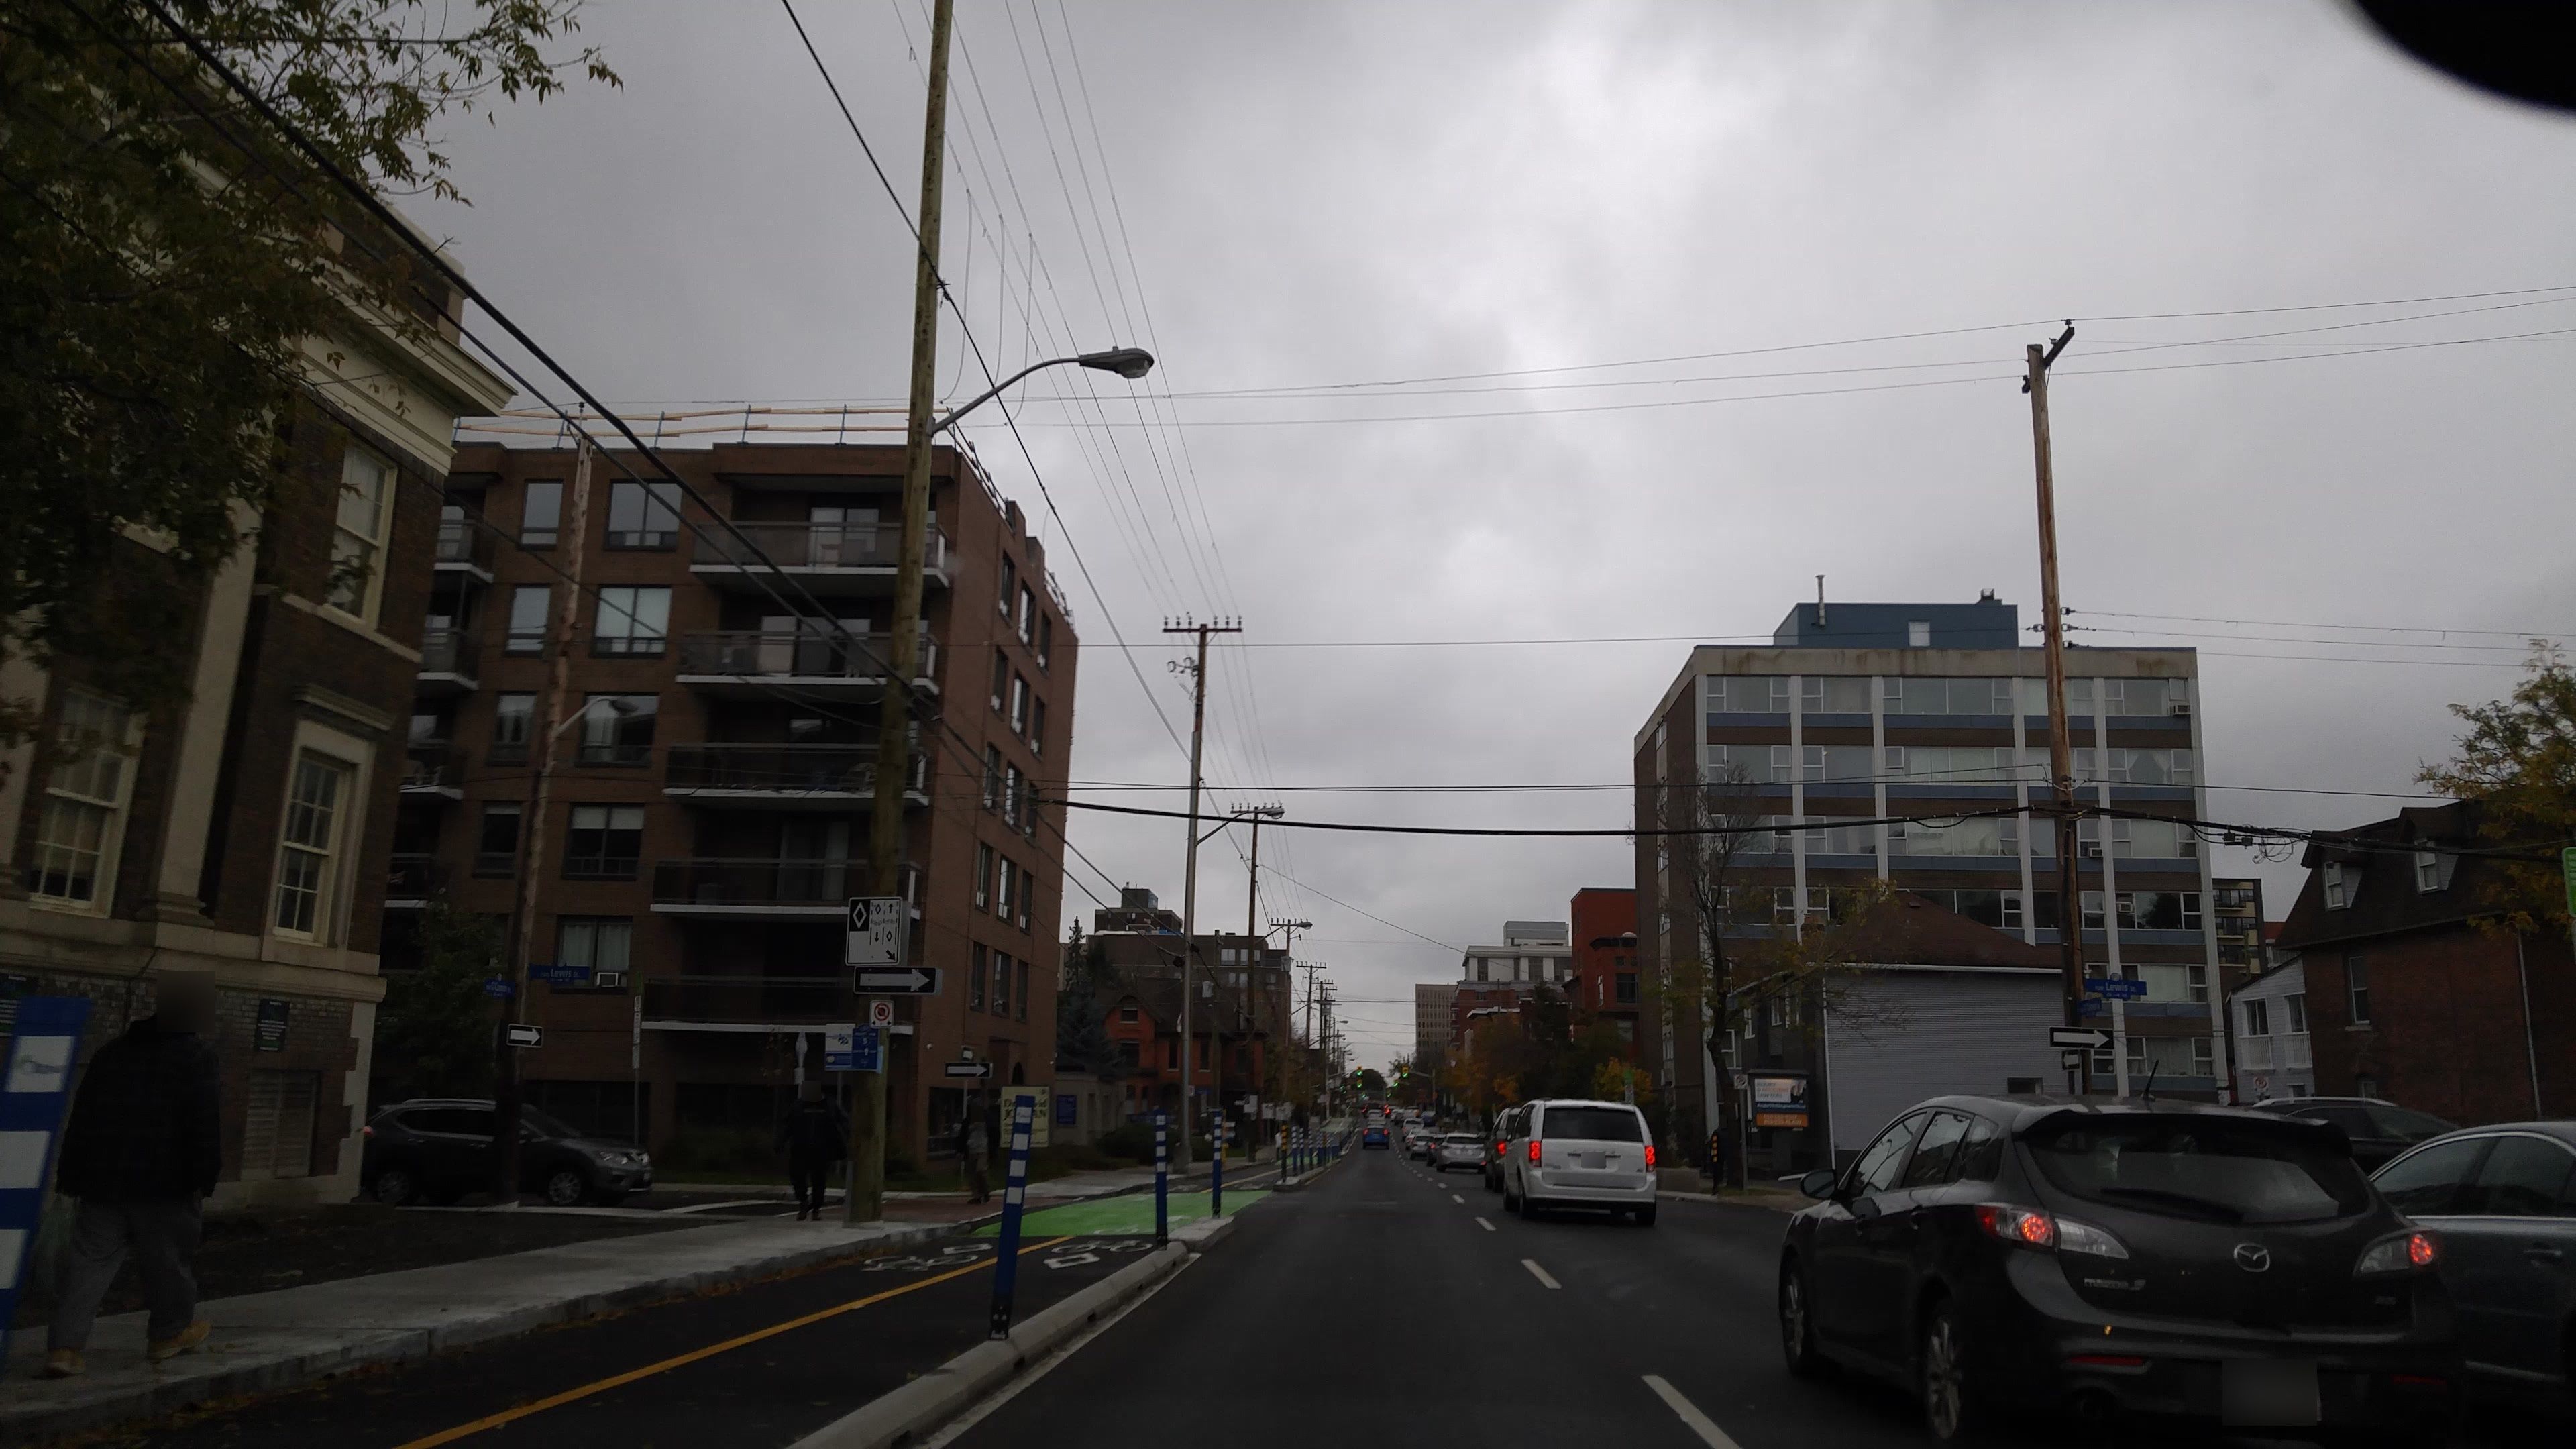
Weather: cloudy
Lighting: day
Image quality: good
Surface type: driving surface
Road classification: footway
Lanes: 2
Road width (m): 3
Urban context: urban centre
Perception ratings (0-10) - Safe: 4.06, Lively: 6.56, Beautiful: 6.77, Boring: 1.08, Depressing: 4.66, Wealthy: 2.2